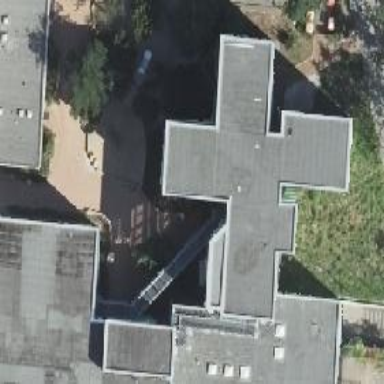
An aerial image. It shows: Flat-roofed school building.